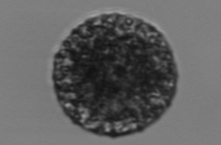
Label: Vicicitus_globosus